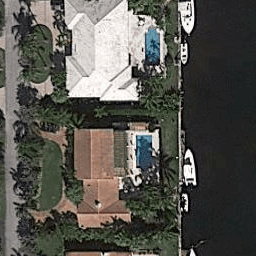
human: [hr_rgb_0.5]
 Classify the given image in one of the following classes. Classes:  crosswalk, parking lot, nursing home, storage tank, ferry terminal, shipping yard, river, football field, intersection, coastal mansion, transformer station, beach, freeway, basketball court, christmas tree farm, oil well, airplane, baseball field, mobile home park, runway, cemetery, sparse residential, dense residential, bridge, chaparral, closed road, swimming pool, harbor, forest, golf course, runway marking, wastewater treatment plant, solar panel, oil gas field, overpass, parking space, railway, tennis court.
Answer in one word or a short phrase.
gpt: coastal mansion